Group 1:
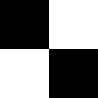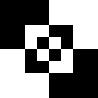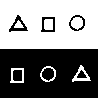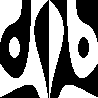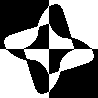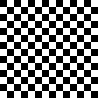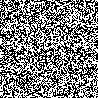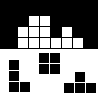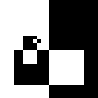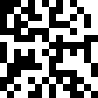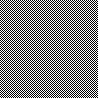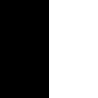
Group 2:
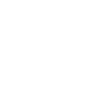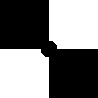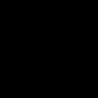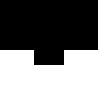
Rule separating the two groups: Equal number of black and white pixels vs. not
Author: Jago Collins